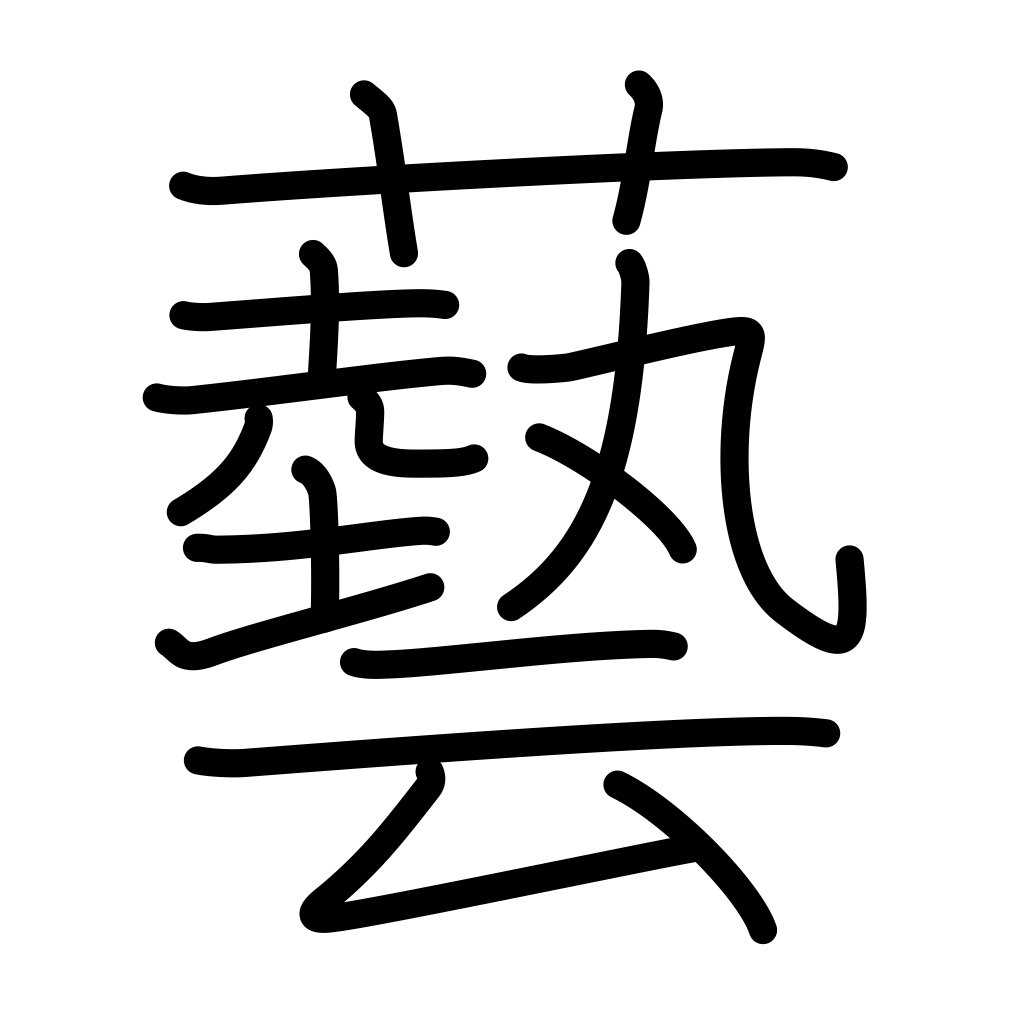
Meaning: art, craft, performance, acting, trick, stunt